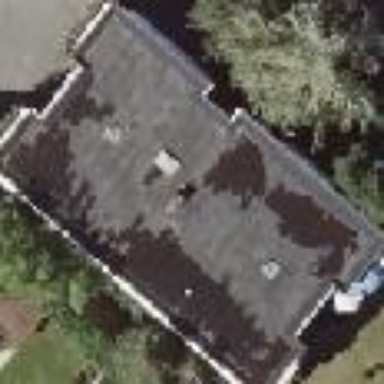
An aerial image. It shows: Apartment building with flat roof.